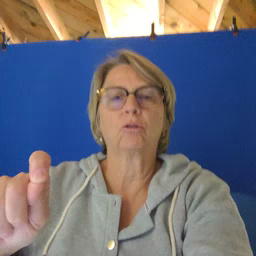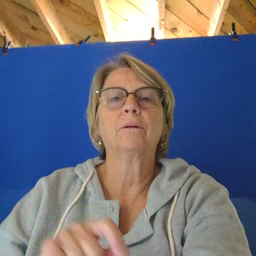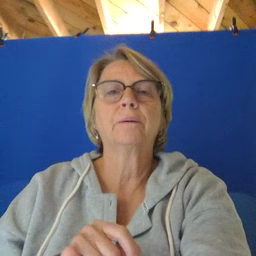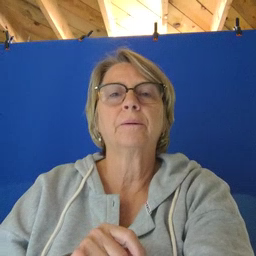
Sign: pencil